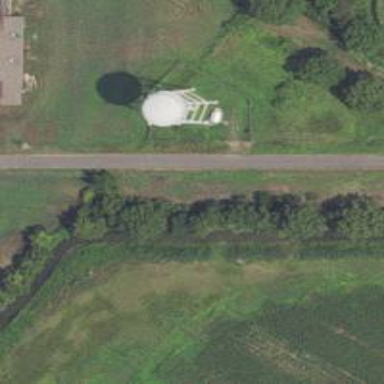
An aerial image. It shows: Water tower that is man-made.